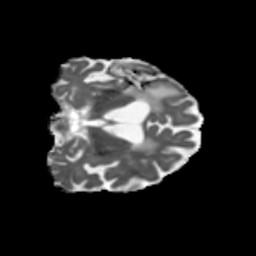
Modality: MD
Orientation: coronal
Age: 79
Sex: female
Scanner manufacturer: siemens
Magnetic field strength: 3 T
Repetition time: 5.47 s
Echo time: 0.0854 s